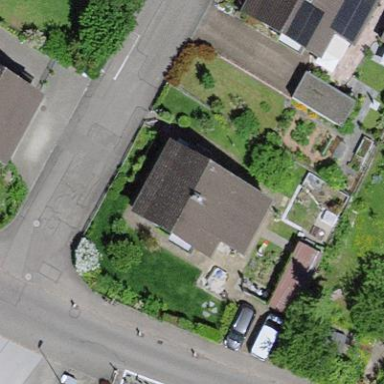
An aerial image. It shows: Detached building with saltbox-shaped roof.